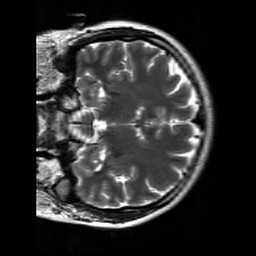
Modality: T2w
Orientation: coronal
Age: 19
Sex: female
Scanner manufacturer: siemens
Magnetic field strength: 3 T
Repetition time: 7 s
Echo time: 0.09 s